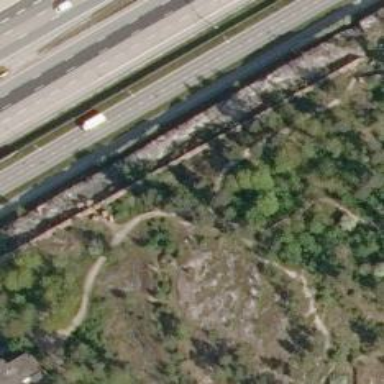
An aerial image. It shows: Footway on bridge.